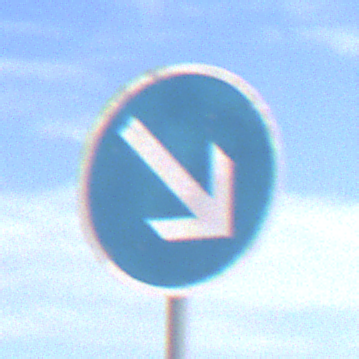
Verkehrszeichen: VorgeschriebeneVorbeifahrtRechts
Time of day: Midday
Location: Outdoor (Nature)
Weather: PartlyCloudy
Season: NotSpecified
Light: Natural